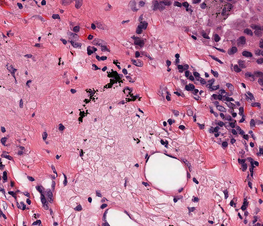
Tumor epithelial tissue: yes
Tumor-associated stroma tissue: yes
Normal tissue: no